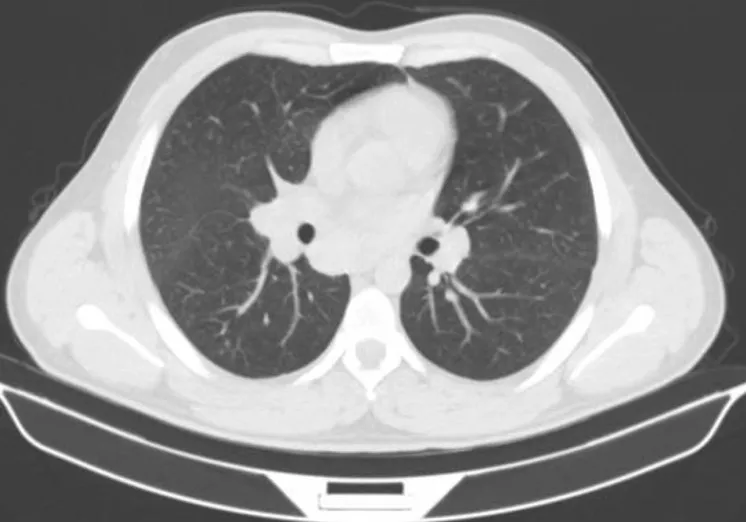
CT scan showing perihilar lymphadenopathy.
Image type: radiology (ct)